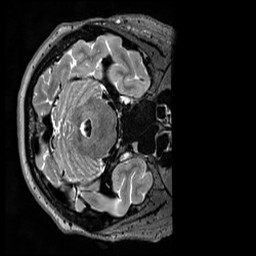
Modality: T2w
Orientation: axial
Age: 59
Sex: female
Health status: ill
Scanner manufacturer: siemens
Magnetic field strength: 3 T
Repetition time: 3.2 s
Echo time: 0.564 s